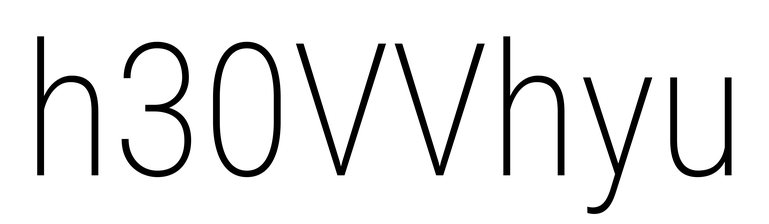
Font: Roboto_Condensed_ExtraLight